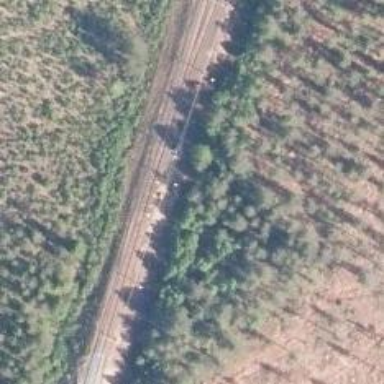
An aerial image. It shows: Continuous rail railway with electrified contact line.